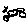
Label: cloud